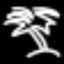
Label: palm tree